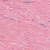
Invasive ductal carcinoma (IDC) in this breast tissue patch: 0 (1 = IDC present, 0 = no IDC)